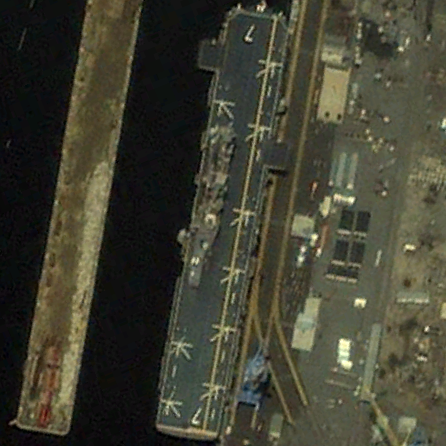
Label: assault